Interaction volume radius: 5 \u00c5
Interaction volume height: 35 \u00c5
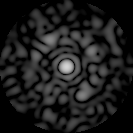
Disorder parameter: 0.8457